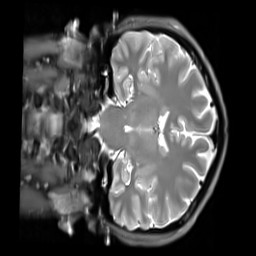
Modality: PDw
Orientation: coronal
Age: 30
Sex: male
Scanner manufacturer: siemens
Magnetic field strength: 3 T
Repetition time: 11.88 s
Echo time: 0.014 s